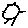
Label: sun